Aerial crown-view tile of a tropical tree (Barro Colorado Island, Panama), acquired 20250616:
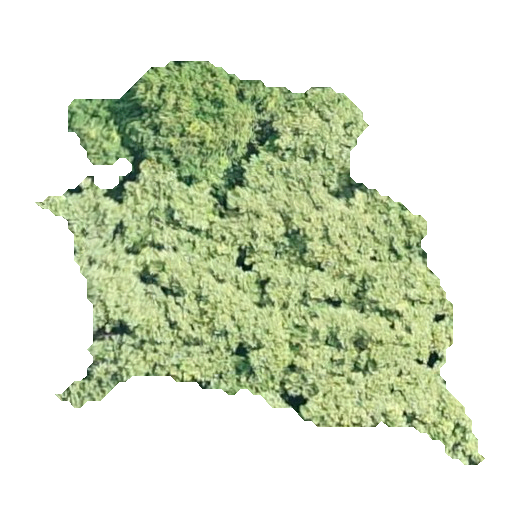
Species: Luehea seemannii
GBIF accepted scientific name: Luehea seemannii
Crown area: 154.496 m²